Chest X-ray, AP view. Patient: 65 years old, sex M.
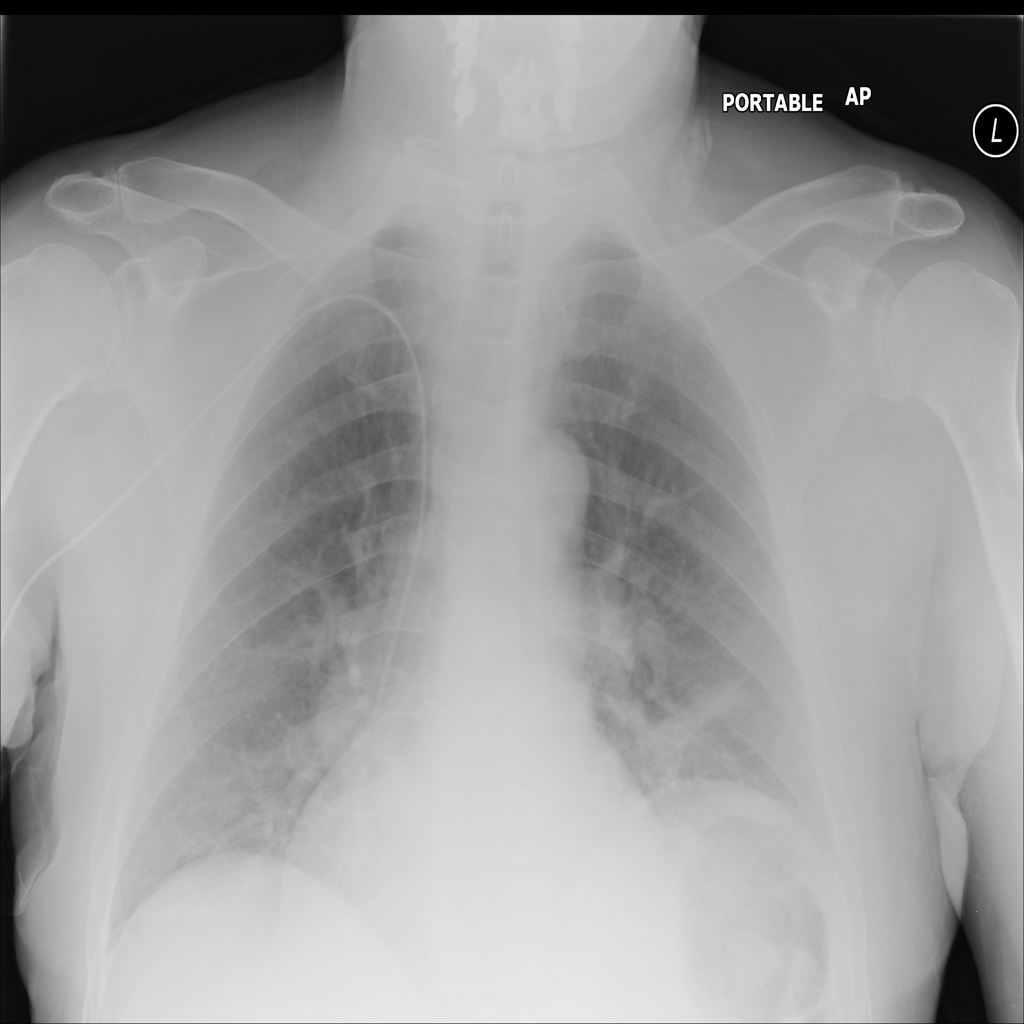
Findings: Atelectasis